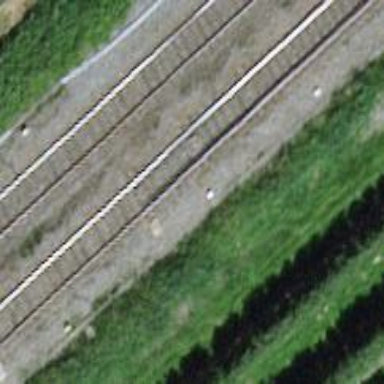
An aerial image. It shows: Railway switch.